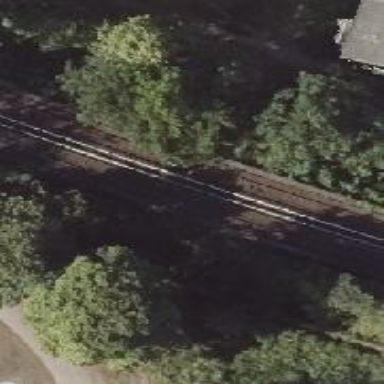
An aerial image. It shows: Rail line with bottom electrification.